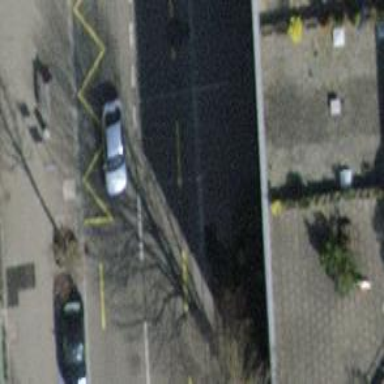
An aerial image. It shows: Bus stop with designated stop position for public transport.